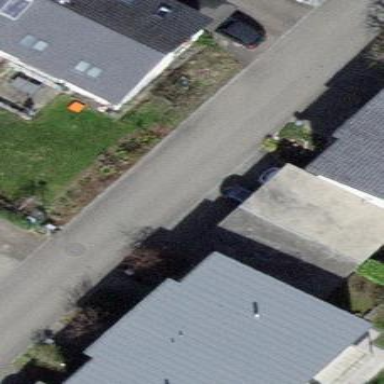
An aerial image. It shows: Garage building.